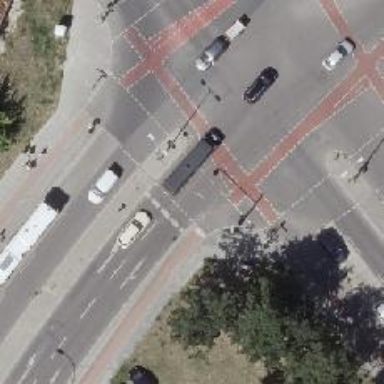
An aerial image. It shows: Crossing with traffic signals.